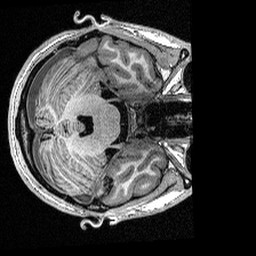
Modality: T1w
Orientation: axial
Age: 23
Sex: male
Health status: healthy
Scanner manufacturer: siemens
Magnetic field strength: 1.5 T
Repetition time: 2.73 s
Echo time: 0.00357 s